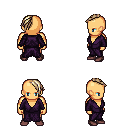
a pixel art fantasy rpg character, male body template, human, tanned skin, purple robe, white pants, white blonde long mohawk hairstyle, maroon shoes, four views (front, back, left, right), 2x2 character sprite sheet, small pixel art, hard edges, no anti-aliasing